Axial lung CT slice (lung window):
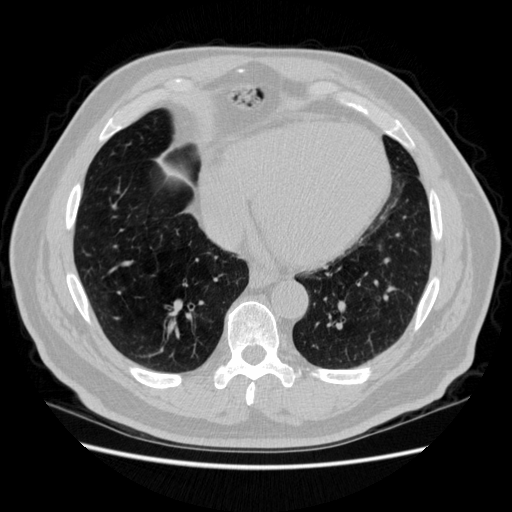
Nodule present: no